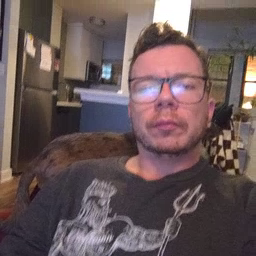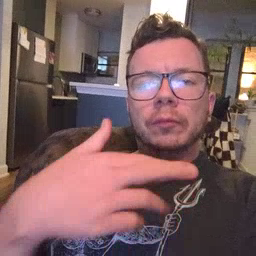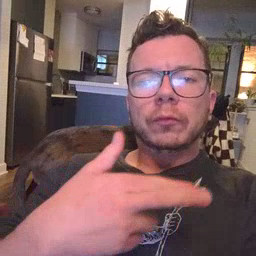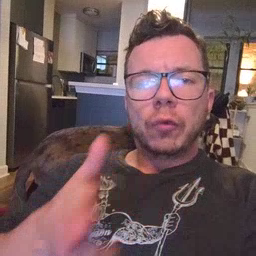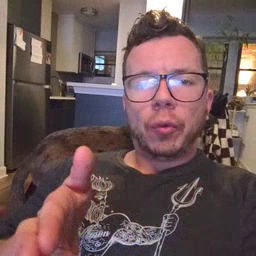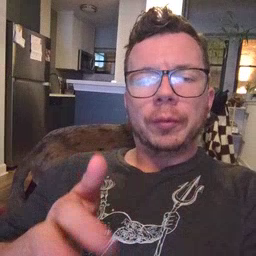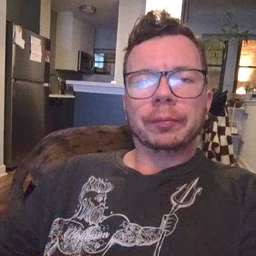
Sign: room